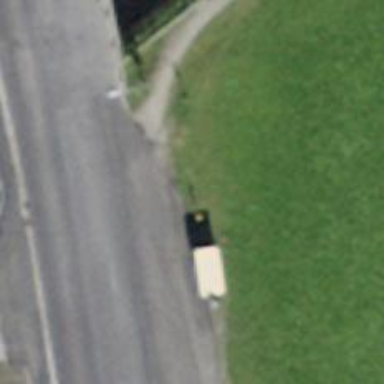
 serving as platform for public transportation."